Question: Game Rule: Clicking a light toggles itself and its diagonal (upper-left, upper-right, lower-left, lower-right) lights. What is the minimum number of clicks required to turn off all the lights?
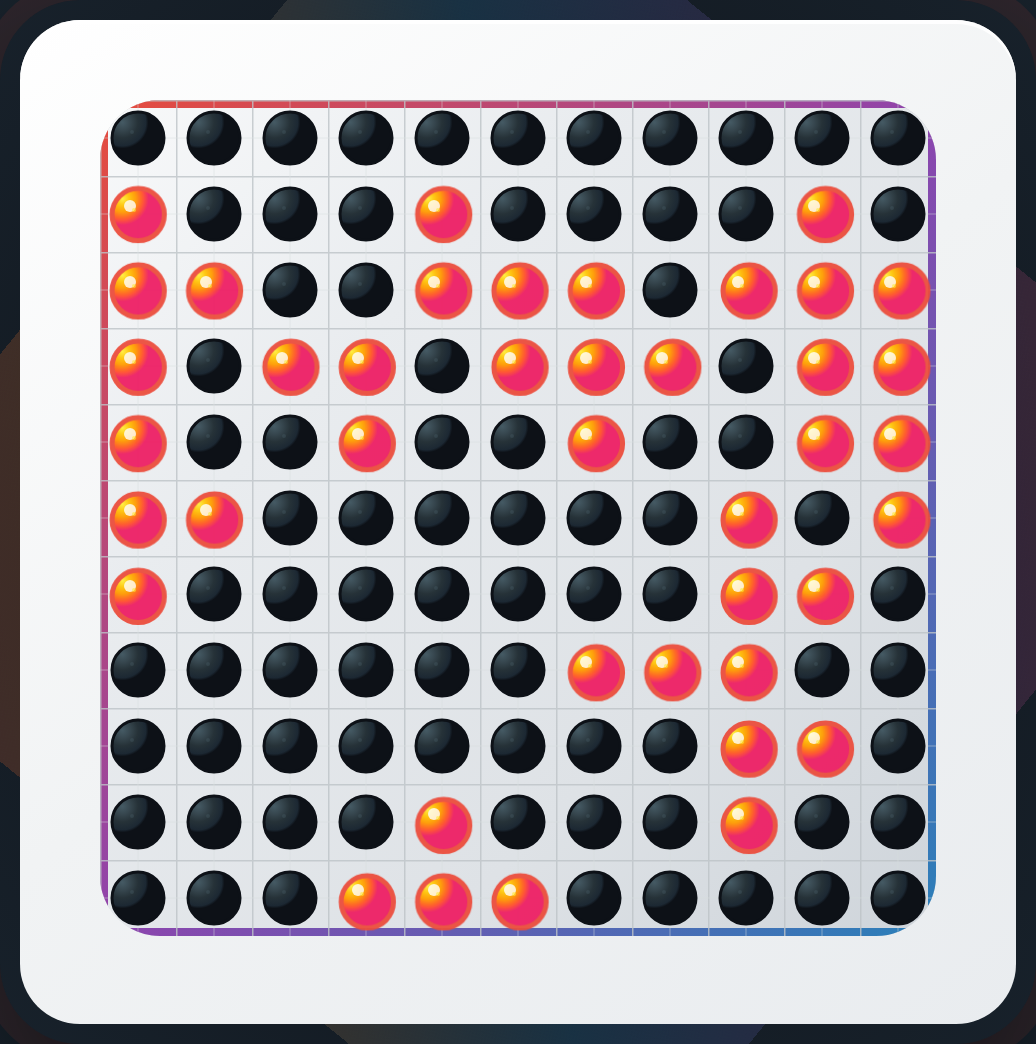
Answer: 11